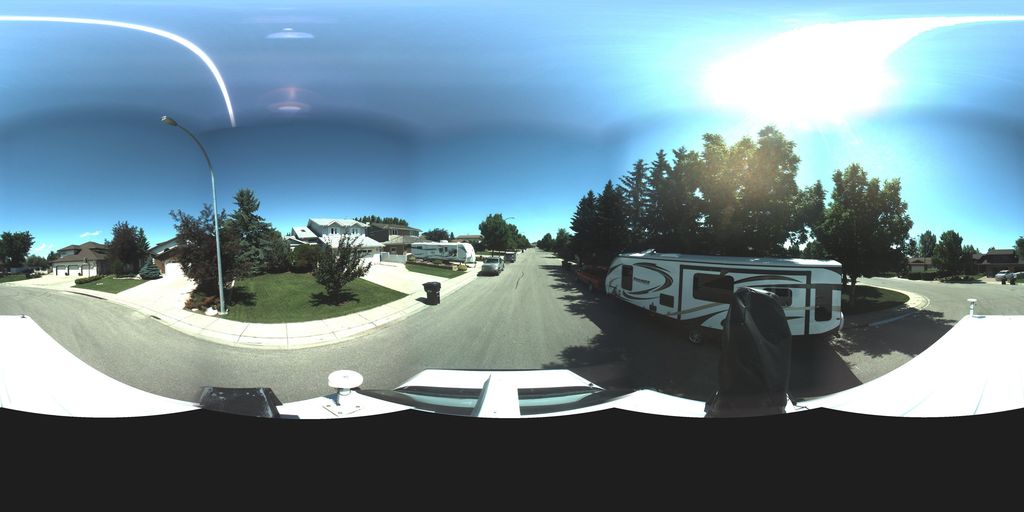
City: saskatoon